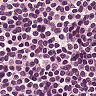
Metastatic tissue present: no